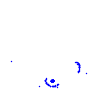
Particle: kaon